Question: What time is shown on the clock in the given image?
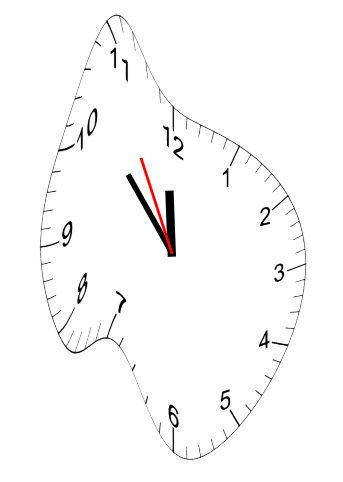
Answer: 11:52:55